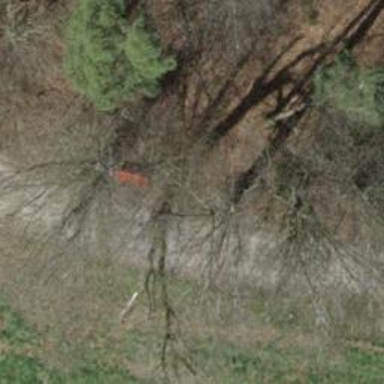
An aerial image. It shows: Red bench.